Field crop: maize
Growth stage: 2
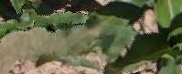
Species: maize